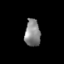
Tissue: skin
Cell type: Epithelial cells
Senescence score: 0.2339
Nuclear area (px): 417
Mean DAPI intensity: 132.297